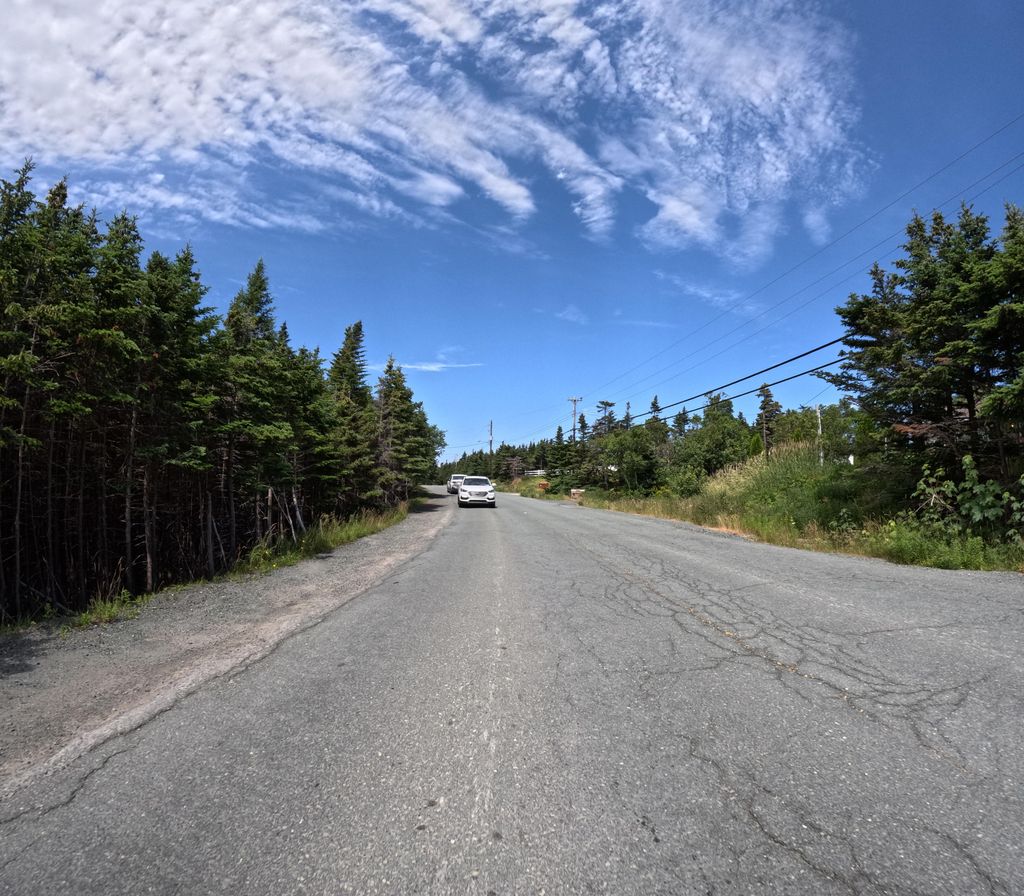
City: st_johns